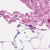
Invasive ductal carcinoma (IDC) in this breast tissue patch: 0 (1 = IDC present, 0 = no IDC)